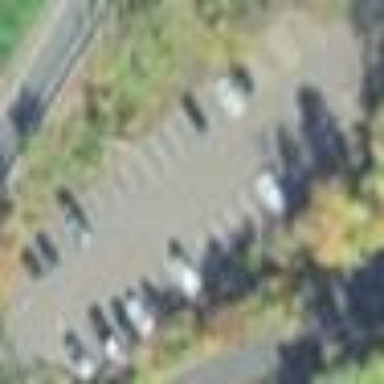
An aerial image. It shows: Parking area with park and ride facility.